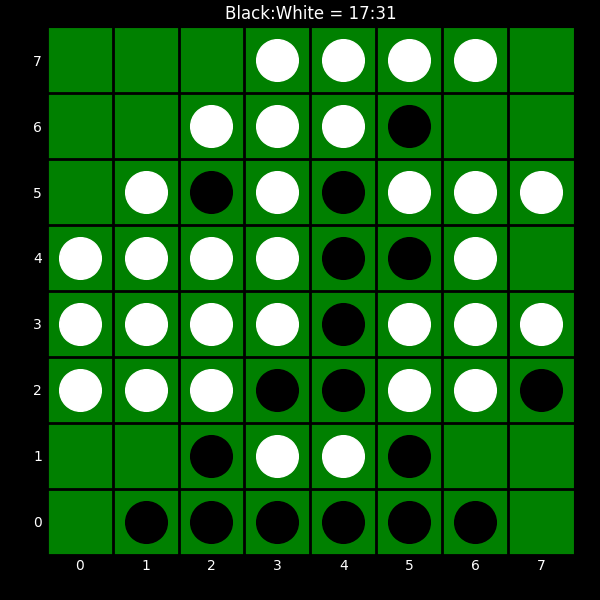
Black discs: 17
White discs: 31